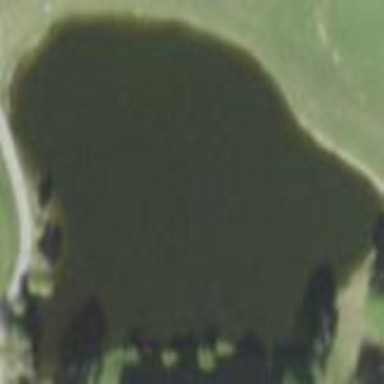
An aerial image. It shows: Scenic view of water hazard on golf course. The natural water feature adds beauty to the landscape.